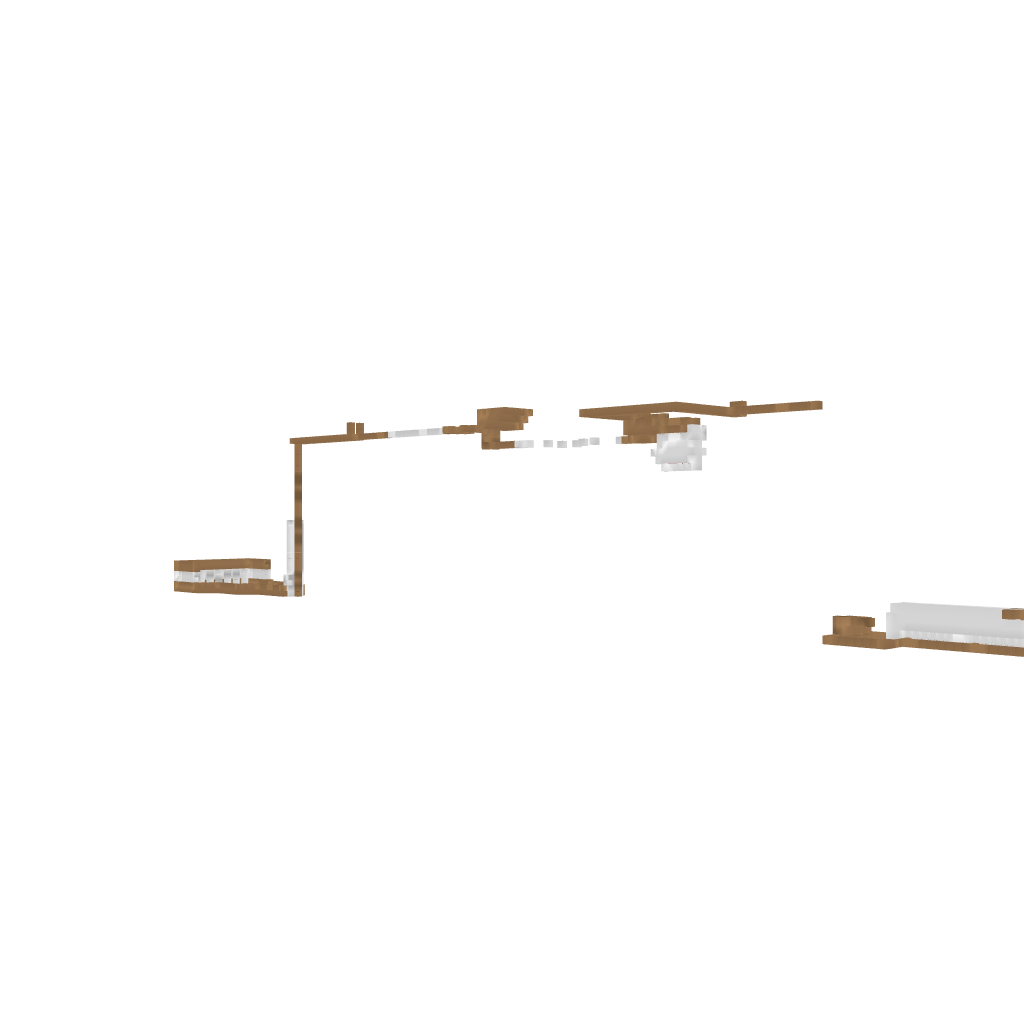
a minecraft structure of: Death Course bad low quality